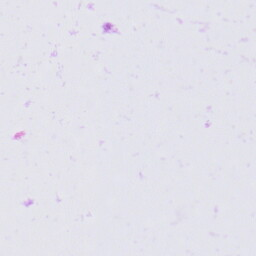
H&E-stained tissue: Prostate